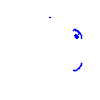
Particle: kaon